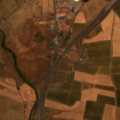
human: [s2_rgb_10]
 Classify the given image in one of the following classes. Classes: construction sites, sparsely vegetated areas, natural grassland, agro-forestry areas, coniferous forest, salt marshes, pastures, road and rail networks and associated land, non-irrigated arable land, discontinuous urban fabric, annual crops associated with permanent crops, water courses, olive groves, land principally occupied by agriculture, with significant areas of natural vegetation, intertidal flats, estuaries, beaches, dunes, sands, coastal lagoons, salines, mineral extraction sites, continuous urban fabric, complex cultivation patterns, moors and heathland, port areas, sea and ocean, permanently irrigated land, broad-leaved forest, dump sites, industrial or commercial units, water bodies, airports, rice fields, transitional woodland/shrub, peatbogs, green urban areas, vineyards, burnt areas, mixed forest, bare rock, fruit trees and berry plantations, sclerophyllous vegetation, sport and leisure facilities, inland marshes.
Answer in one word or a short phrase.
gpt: industrial or commercial units, non-irrigated arable land, vineyards, fruit trees and berry plantations